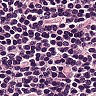
Metastatic tissue present: no